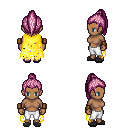
a pixel art fantasy rpg character, female body template, human, dark skin, yellow tattered cape, white pants, pink long topknot hairstyle, leather bracers, gray slippers, four views (front, back, left, right), 2x2 character sprite sheet, small pixel art, hard edges, no anti-aliasing